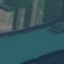
Label: River